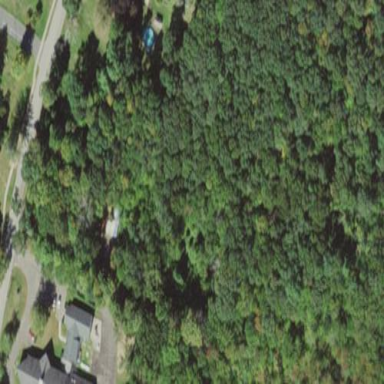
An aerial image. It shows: Nature reserve surrounded by woodland.